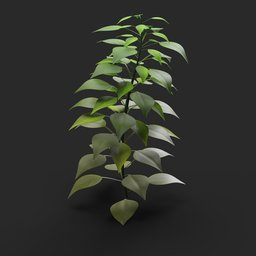
Label: nature